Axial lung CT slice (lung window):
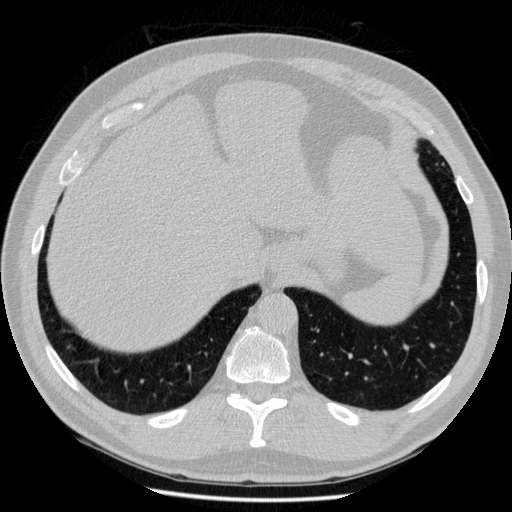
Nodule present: no